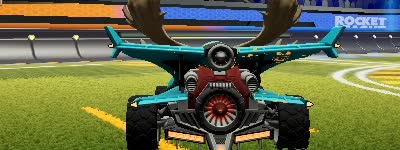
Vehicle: aftershock